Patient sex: M
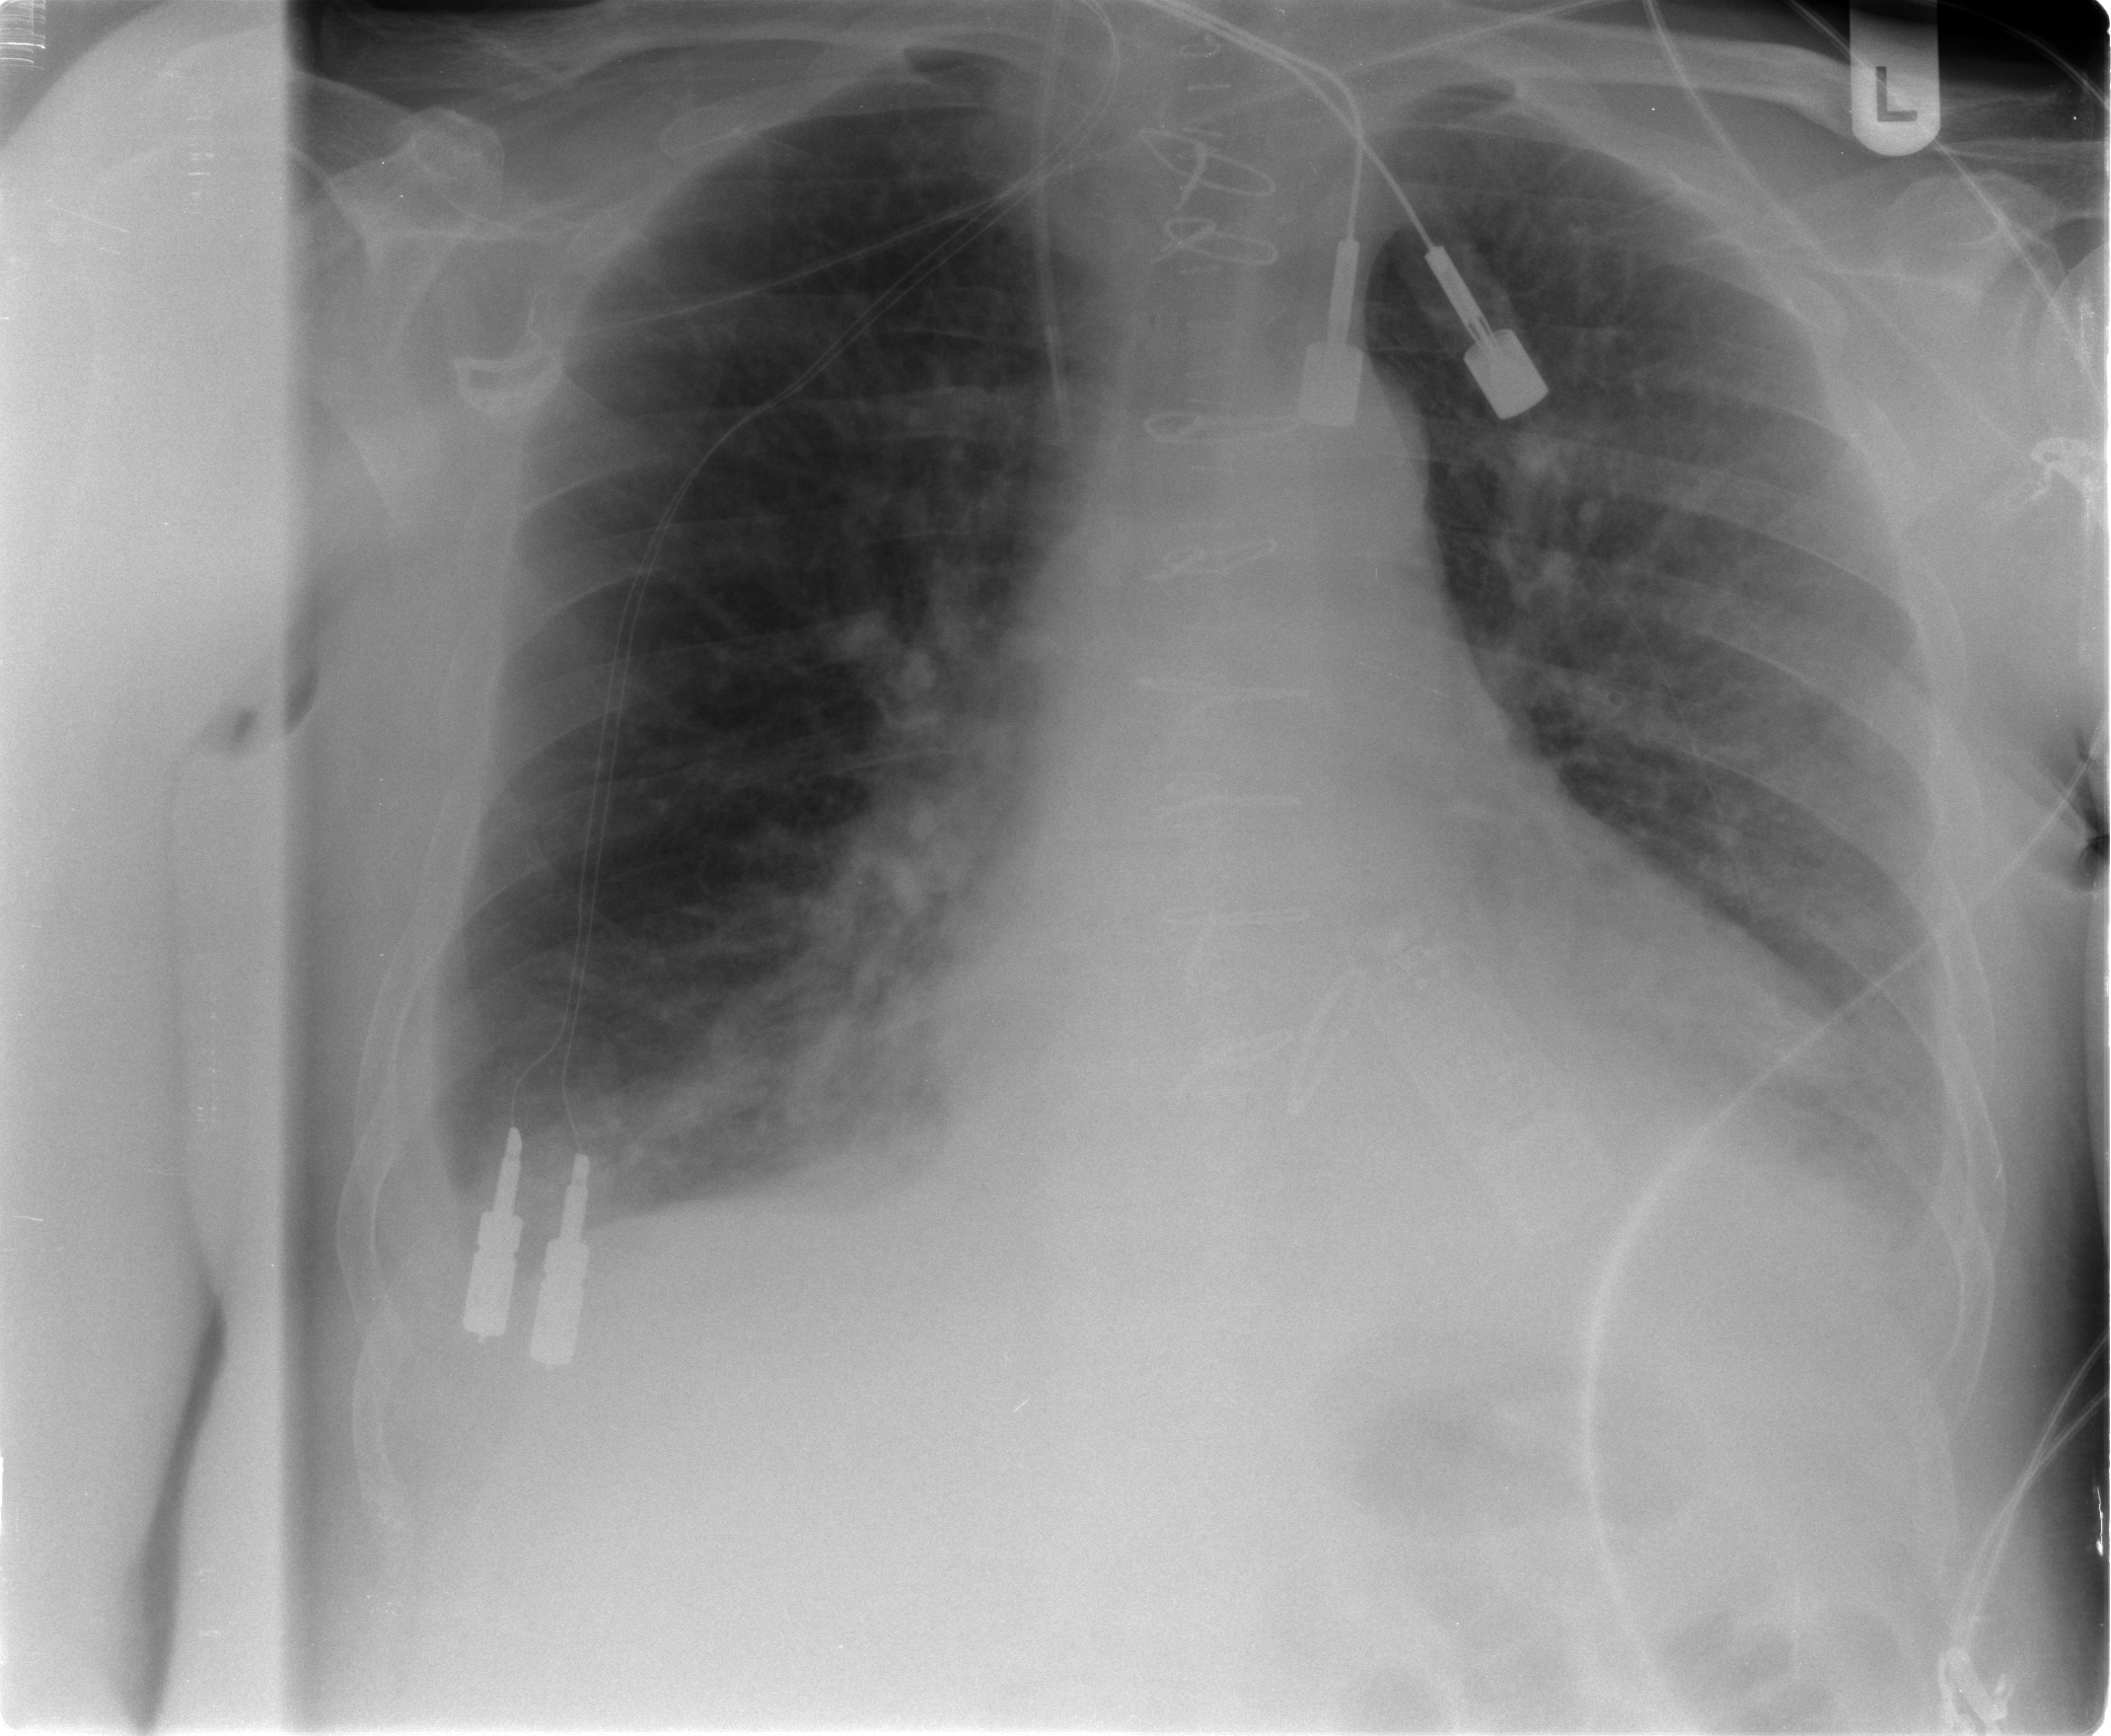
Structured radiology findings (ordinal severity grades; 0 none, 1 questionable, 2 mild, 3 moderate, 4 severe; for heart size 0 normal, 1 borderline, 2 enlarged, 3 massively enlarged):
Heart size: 2
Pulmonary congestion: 2
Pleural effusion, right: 2
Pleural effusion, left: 2
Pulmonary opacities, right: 2
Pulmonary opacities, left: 0
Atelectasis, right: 2
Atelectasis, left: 2